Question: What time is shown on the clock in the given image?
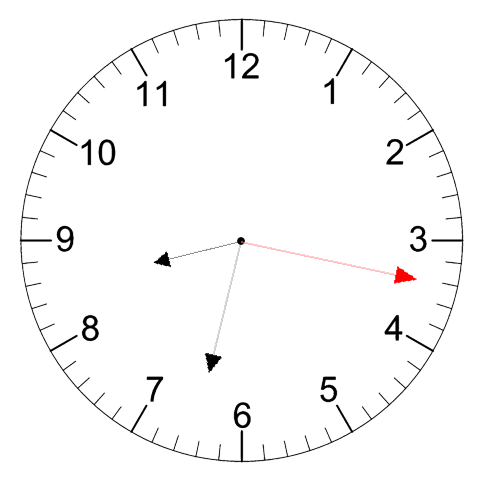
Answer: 08:32:17